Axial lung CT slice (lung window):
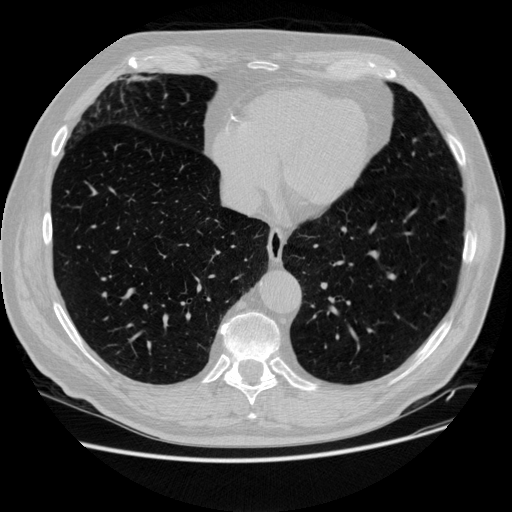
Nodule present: no